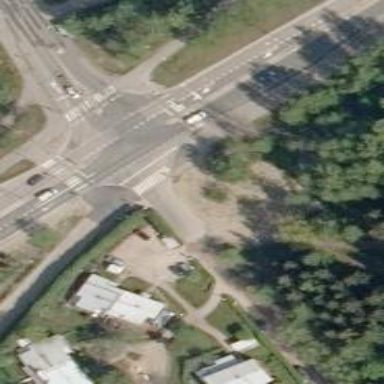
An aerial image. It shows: Asphalt cycleway with crossing.